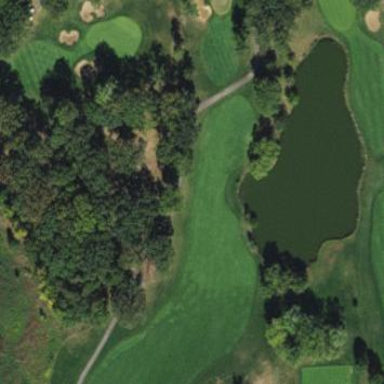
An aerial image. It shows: Grassy area designated as golf fairway.